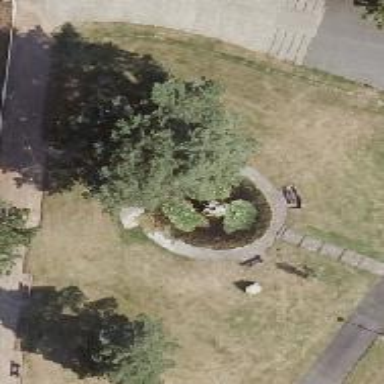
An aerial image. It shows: Beautiful fountain.